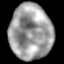
Tissue: lung
Cell type: Fibroblasts
Senescence score: 0.1862
Nuclear area (px): 2304
Mean DAPI intensity: 155.663